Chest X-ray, PA view. Patient: 49 years old, sex M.
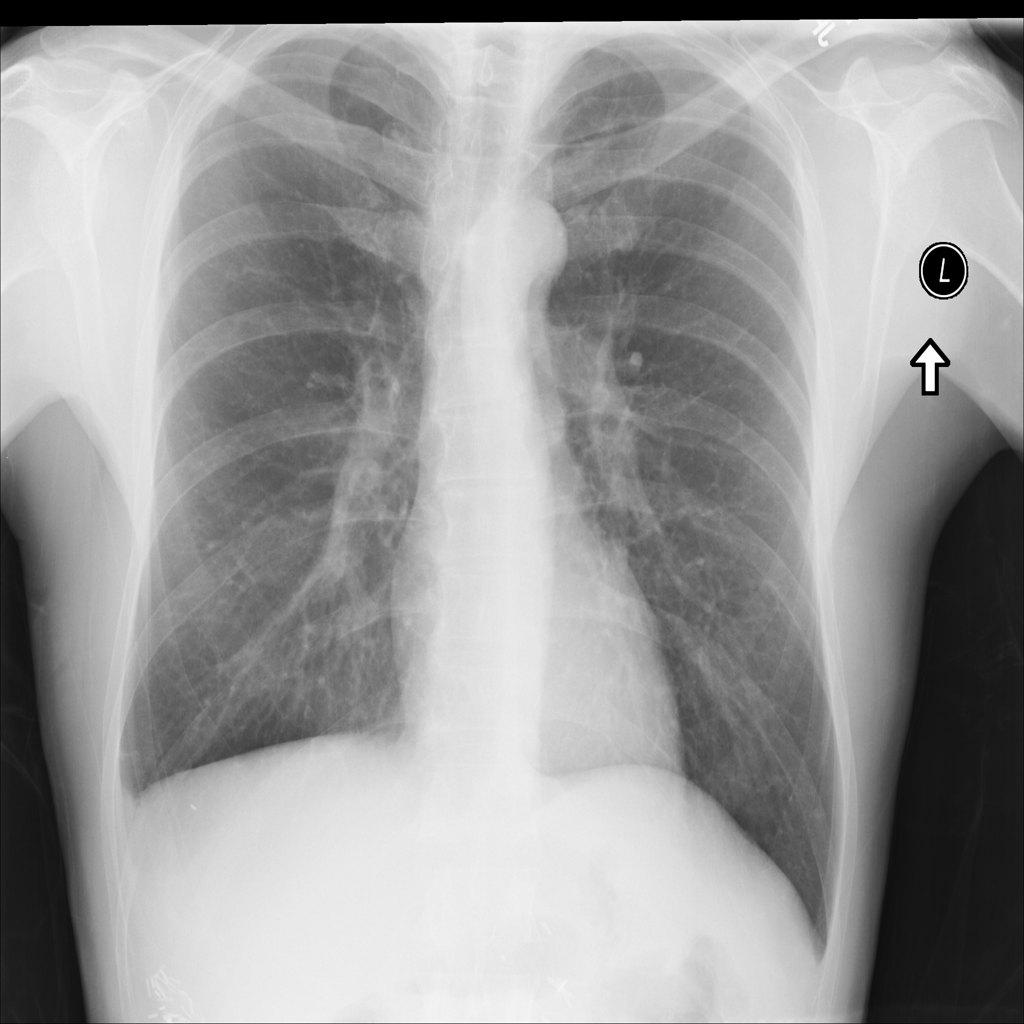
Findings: No Finding